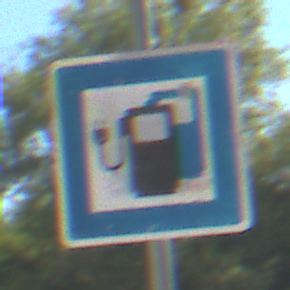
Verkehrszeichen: LadestationFuerElektrofahrzeuge
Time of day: Midday
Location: Outdoor (Nature)
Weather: Clear
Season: Summer
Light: Natural